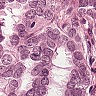
Metastatic tissue present: yes